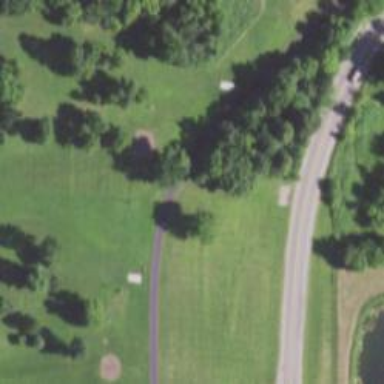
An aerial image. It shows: Disc golf basket.